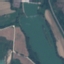
Land use / land cover class: River